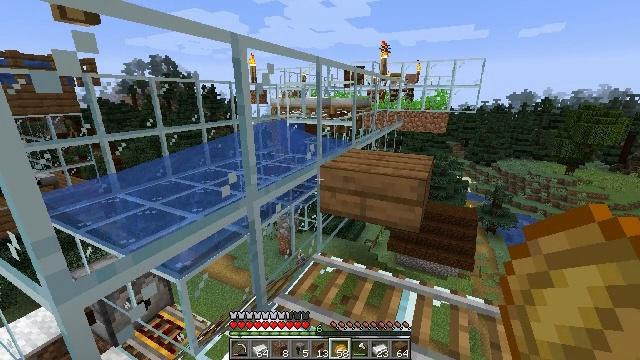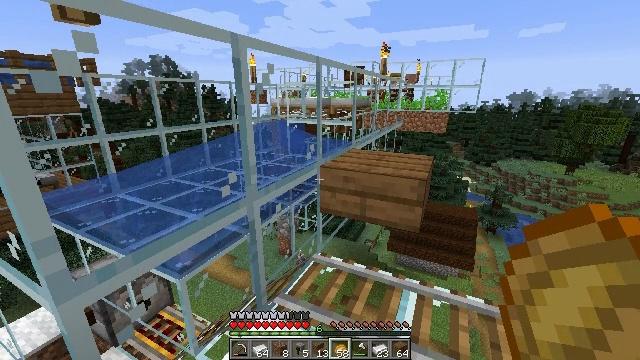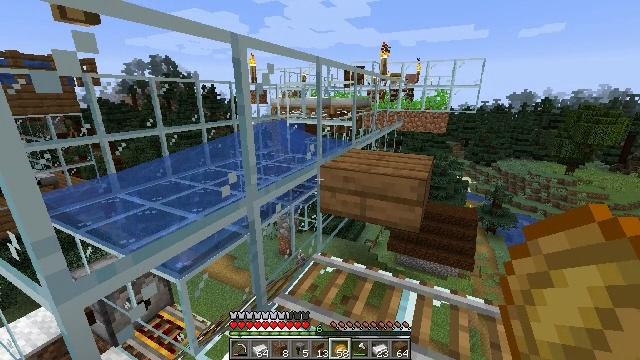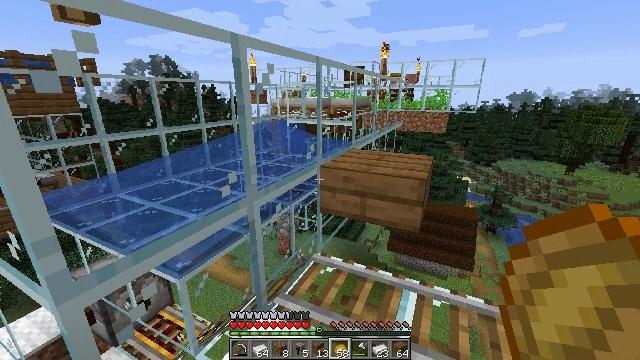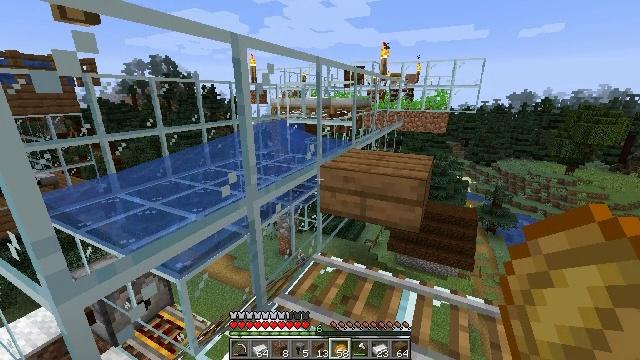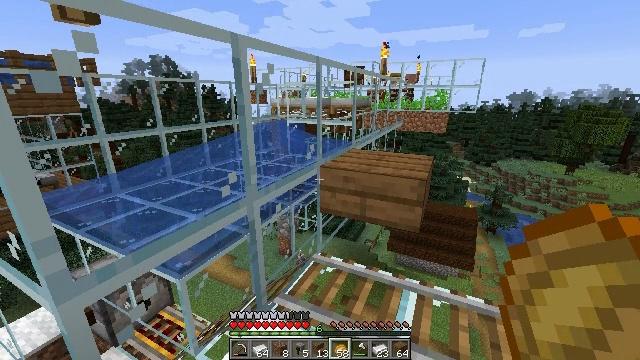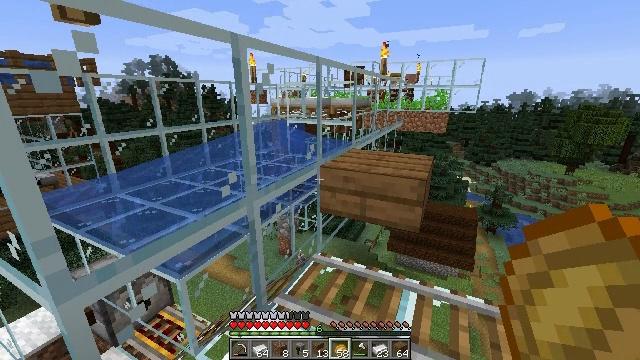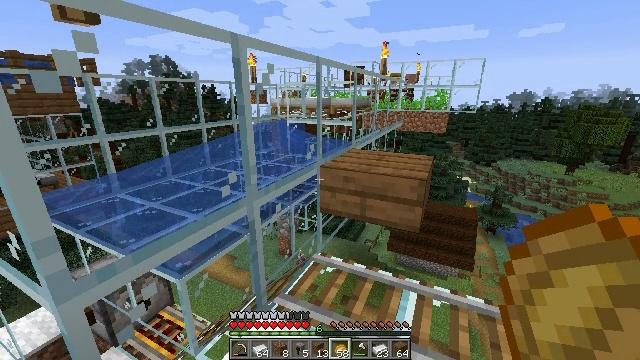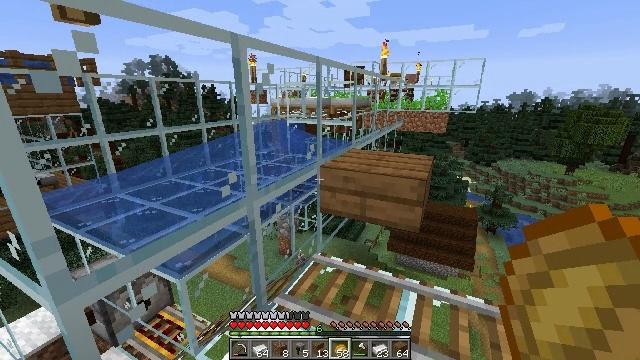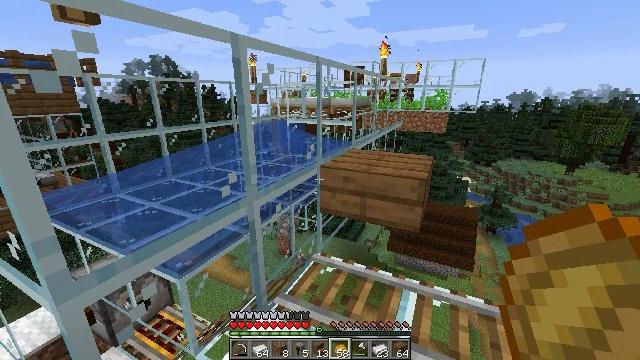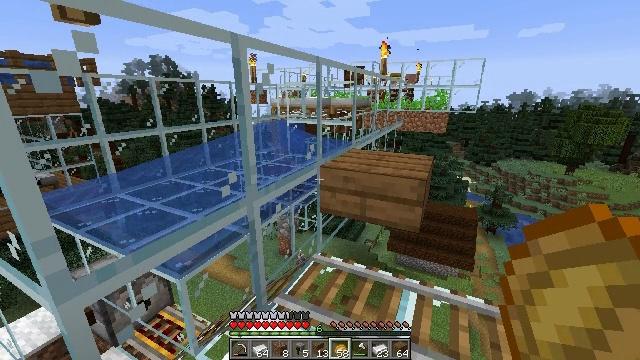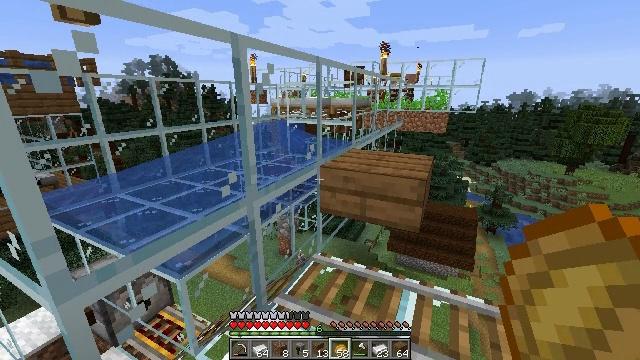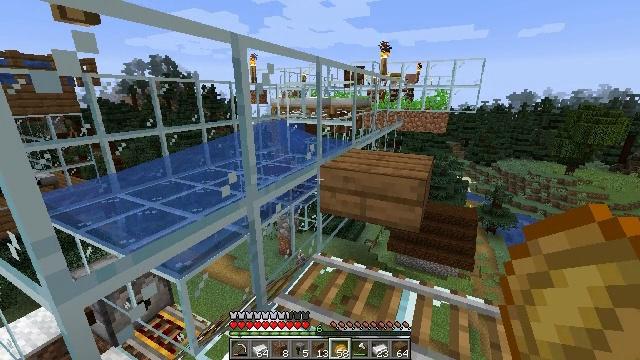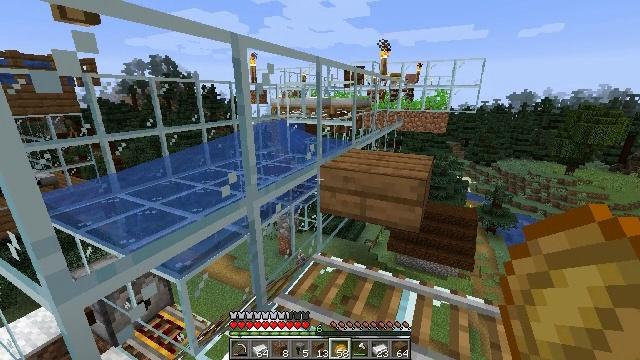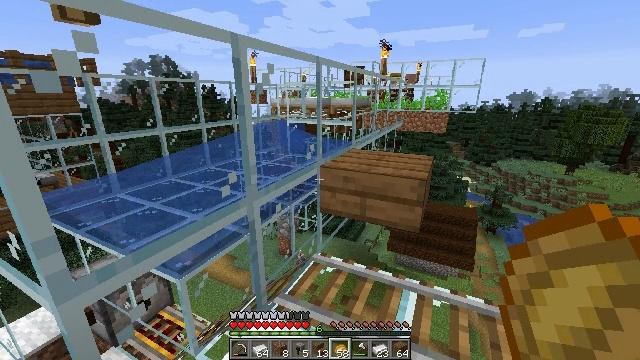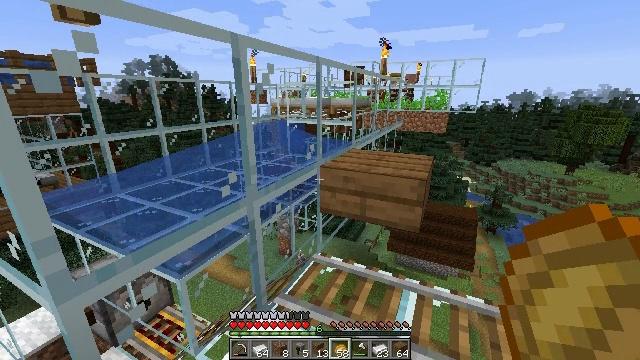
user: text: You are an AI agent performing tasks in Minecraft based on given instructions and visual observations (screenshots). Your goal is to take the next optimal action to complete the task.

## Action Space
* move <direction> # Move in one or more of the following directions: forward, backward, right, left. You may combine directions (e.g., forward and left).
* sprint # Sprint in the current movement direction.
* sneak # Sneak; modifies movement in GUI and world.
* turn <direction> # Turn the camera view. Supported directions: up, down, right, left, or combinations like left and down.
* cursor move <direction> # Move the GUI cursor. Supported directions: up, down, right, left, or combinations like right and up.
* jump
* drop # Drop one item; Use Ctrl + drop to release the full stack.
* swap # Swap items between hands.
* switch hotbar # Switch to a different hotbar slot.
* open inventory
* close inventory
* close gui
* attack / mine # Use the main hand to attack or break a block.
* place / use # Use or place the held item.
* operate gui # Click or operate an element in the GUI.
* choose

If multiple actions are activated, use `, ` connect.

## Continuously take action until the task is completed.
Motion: motion action
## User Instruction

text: Mine the smithing table.
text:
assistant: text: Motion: no_op
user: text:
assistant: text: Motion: no_op
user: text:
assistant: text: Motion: no_op
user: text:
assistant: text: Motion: no_op
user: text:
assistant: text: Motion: no_op
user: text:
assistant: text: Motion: no_op
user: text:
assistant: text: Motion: no_op
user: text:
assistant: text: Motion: no_op
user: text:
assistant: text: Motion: no_op
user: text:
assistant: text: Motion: no_op
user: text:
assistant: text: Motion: no_op
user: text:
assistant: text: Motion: no_op
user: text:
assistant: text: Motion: no_op
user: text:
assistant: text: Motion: no_op
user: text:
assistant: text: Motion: no_op
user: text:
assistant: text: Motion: no_op
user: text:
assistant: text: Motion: no_op
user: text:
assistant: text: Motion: no_op
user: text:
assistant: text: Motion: no_op
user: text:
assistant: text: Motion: no_op
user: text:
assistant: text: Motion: no_op
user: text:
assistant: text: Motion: no_op
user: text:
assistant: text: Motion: no_op
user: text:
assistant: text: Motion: no_op
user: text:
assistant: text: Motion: no_op
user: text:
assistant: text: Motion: no_op
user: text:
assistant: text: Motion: no_op
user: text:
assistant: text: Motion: no_op
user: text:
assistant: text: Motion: no_op
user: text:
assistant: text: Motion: no_op